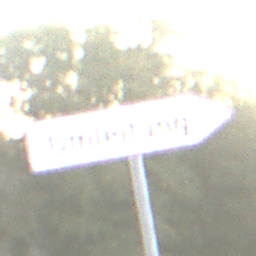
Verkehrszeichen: UmleitungswegweiserRechtsweisend
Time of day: SunriseSunset
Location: Outdoor (Nature)
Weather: PartlyCloudy
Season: NotSpecified
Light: Natural